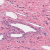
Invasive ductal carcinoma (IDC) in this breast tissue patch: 0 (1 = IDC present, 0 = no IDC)